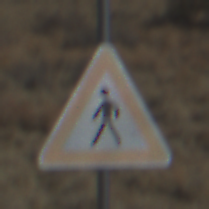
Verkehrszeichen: FussgaengerRechts
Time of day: Midday
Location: Outdoor (Nature)
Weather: Clear
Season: NotSpecified
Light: Natural